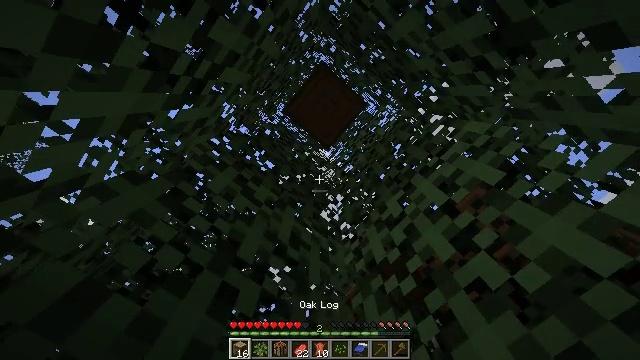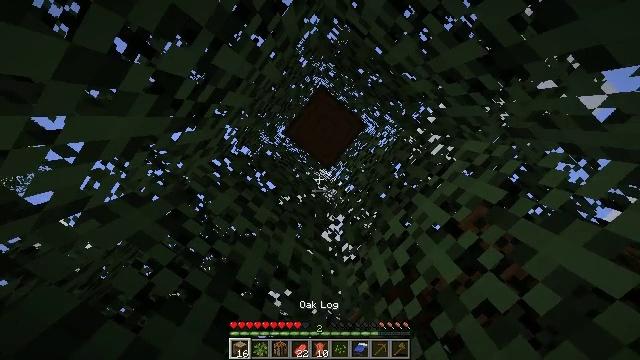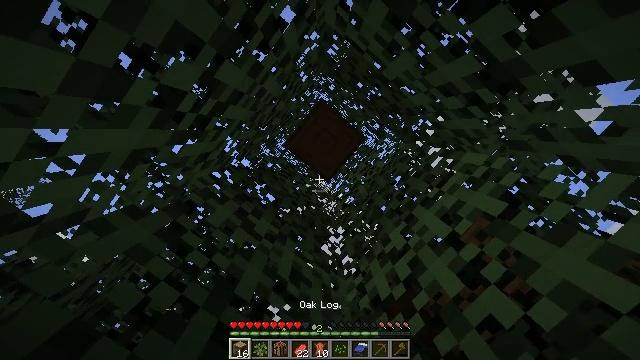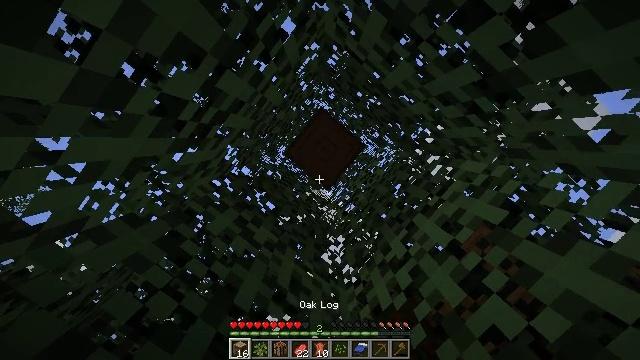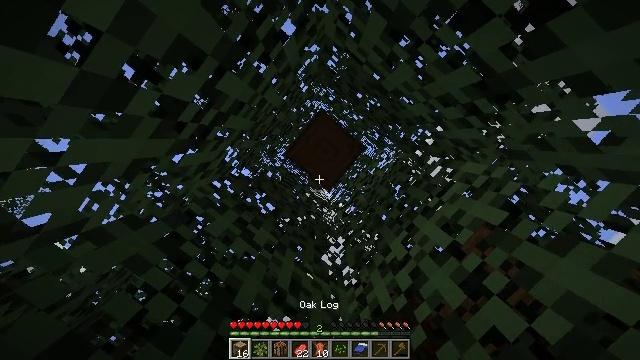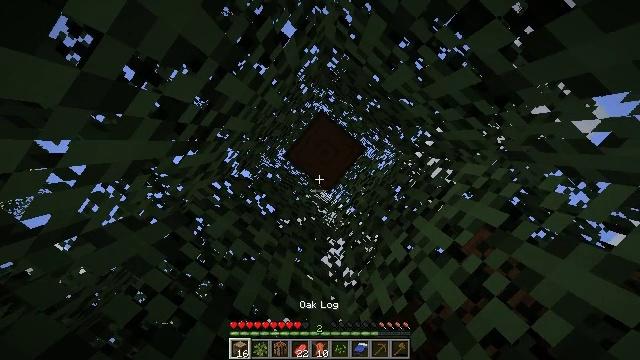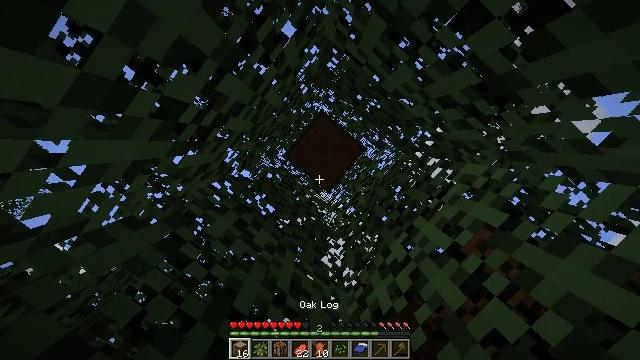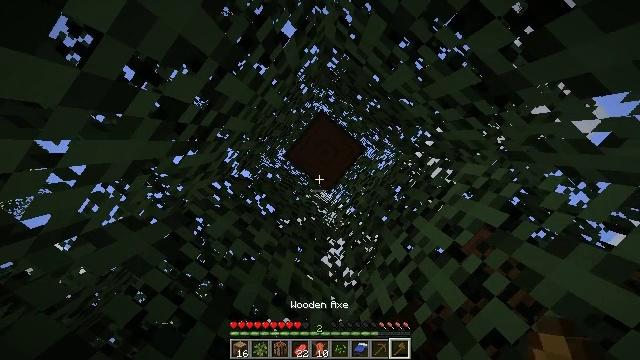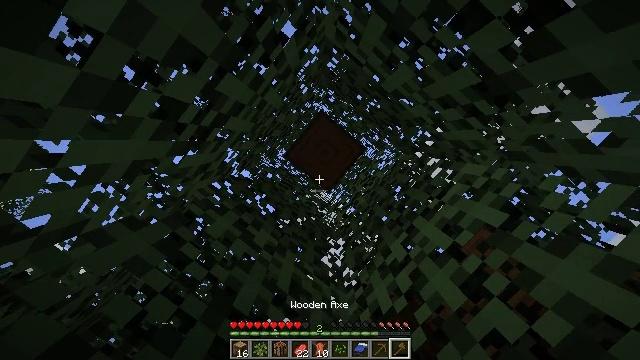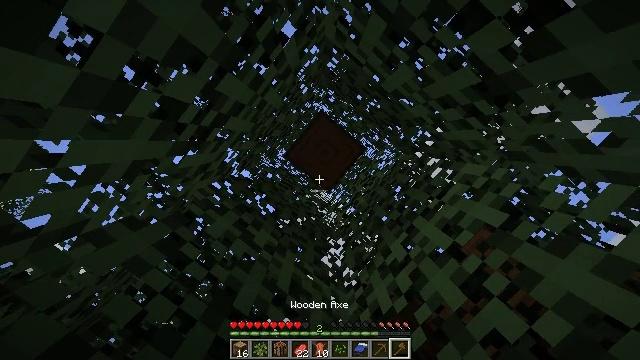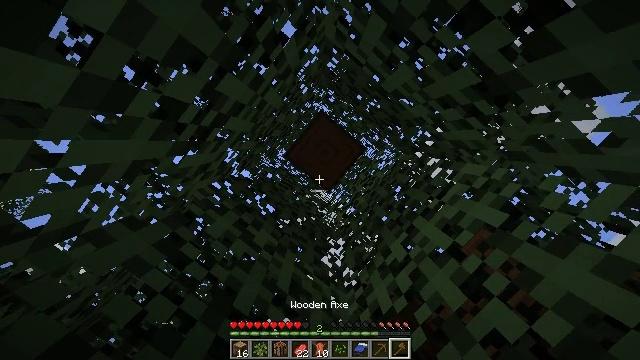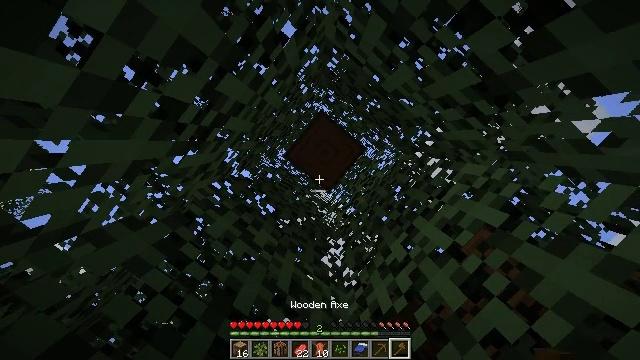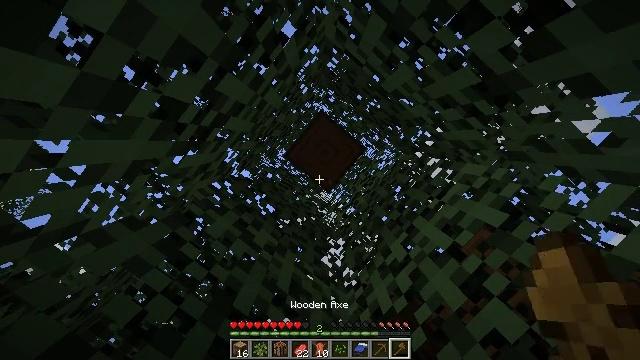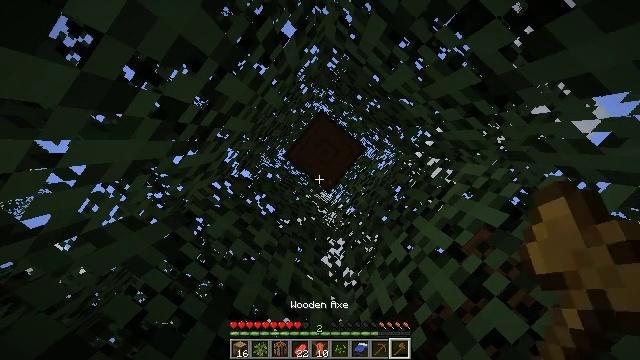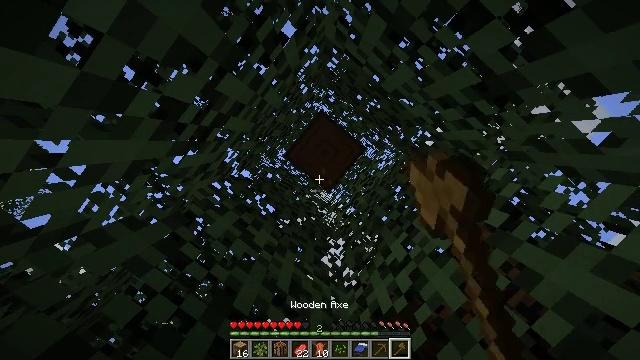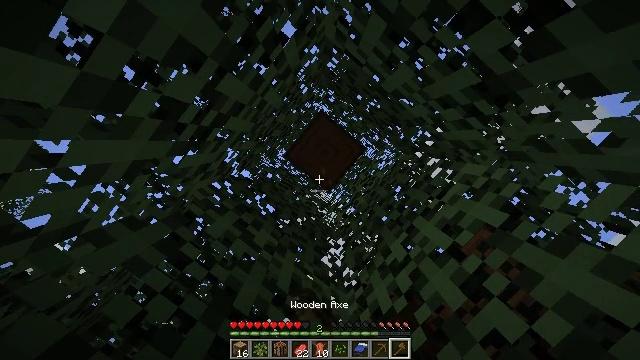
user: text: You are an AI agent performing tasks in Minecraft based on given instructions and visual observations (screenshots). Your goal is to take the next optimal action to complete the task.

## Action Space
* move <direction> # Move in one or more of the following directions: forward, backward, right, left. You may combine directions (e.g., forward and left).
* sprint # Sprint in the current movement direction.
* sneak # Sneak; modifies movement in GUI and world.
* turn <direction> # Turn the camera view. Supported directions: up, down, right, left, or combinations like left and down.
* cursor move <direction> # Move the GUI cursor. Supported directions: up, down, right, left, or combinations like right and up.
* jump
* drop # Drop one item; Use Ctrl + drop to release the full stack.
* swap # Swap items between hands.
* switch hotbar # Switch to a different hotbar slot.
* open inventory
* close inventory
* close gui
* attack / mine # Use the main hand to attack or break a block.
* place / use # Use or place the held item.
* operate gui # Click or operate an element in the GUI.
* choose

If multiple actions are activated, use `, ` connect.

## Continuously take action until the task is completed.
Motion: motion action
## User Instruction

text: Harvest the spruce log from a tree trunk.
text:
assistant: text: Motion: turn up
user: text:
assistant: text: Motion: turn up
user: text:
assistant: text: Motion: turn up
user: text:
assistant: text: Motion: no_op
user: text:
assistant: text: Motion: no_op
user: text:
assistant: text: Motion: no_op
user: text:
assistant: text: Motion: no_op
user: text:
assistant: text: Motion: no_op
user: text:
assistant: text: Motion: no_op
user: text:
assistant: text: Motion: no_op
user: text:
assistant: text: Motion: no_op
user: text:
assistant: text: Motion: no_op
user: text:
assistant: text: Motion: attack / mine
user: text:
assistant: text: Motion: attack / mine
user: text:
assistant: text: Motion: attack / mine
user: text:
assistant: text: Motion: attack / mine
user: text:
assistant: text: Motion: attack / mine
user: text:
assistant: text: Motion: attack / mine
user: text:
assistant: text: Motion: attack / mine
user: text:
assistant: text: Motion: turn up, attack / mine
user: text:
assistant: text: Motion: turn up, attack / mine
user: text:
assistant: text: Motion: attack / mine
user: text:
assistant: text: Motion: attack / mine
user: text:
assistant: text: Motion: attack / mine
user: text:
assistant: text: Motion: attack / mine
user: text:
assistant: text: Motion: attack / mine
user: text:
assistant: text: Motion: turn right and up, attack / mine
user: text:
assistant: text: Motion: turn up, attack / mine
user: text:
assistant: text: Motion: attack / mine
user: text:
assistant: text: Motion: attack / mine